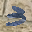
Label: 3